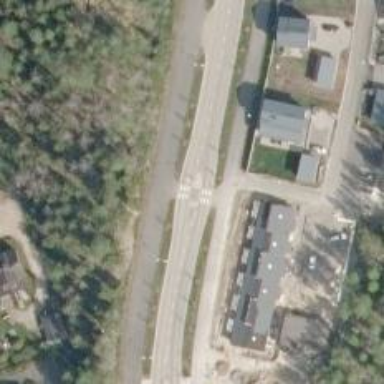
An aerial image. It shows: Uncontrolled road crossing with pedestrian island.